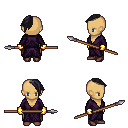
a pixel art fantasy rpg character, female body template, human, tanned skin, purple robe, robe skirt, raven long mohawk hairstyle, gold gloves, maroon shoes, spear, four views (front, back, left, right), 2x2 character sprite sheet, small pixel art, hard edges, no anti-aliasing